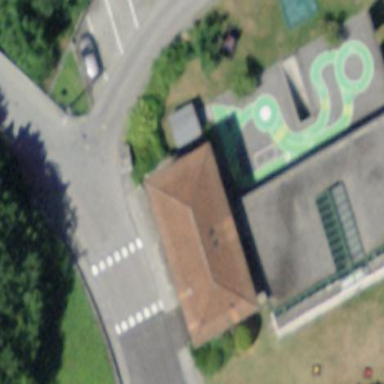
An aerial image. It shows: Kindergarten building.